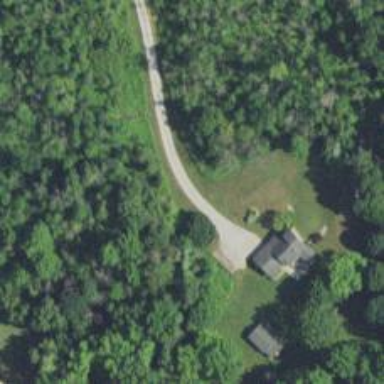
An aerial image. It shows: Driveway.